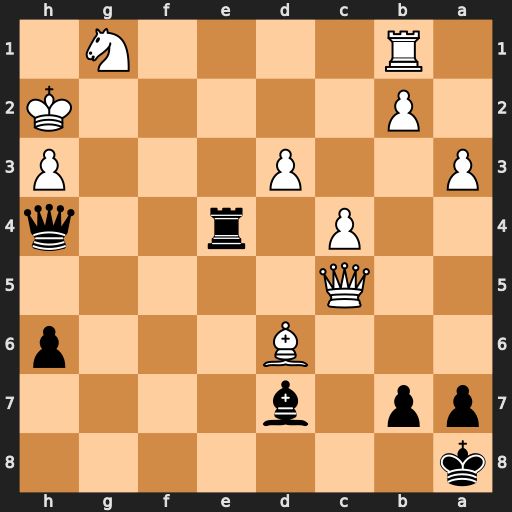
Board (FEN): k7/pp1b4/3B3p/2Q5/2P1r2q/P2P3P/1P5K/1R4N1
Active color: b
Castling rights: -
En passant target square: -
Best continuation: Rf4 Bxf4 Qxf4+ Kg2 Bc6+